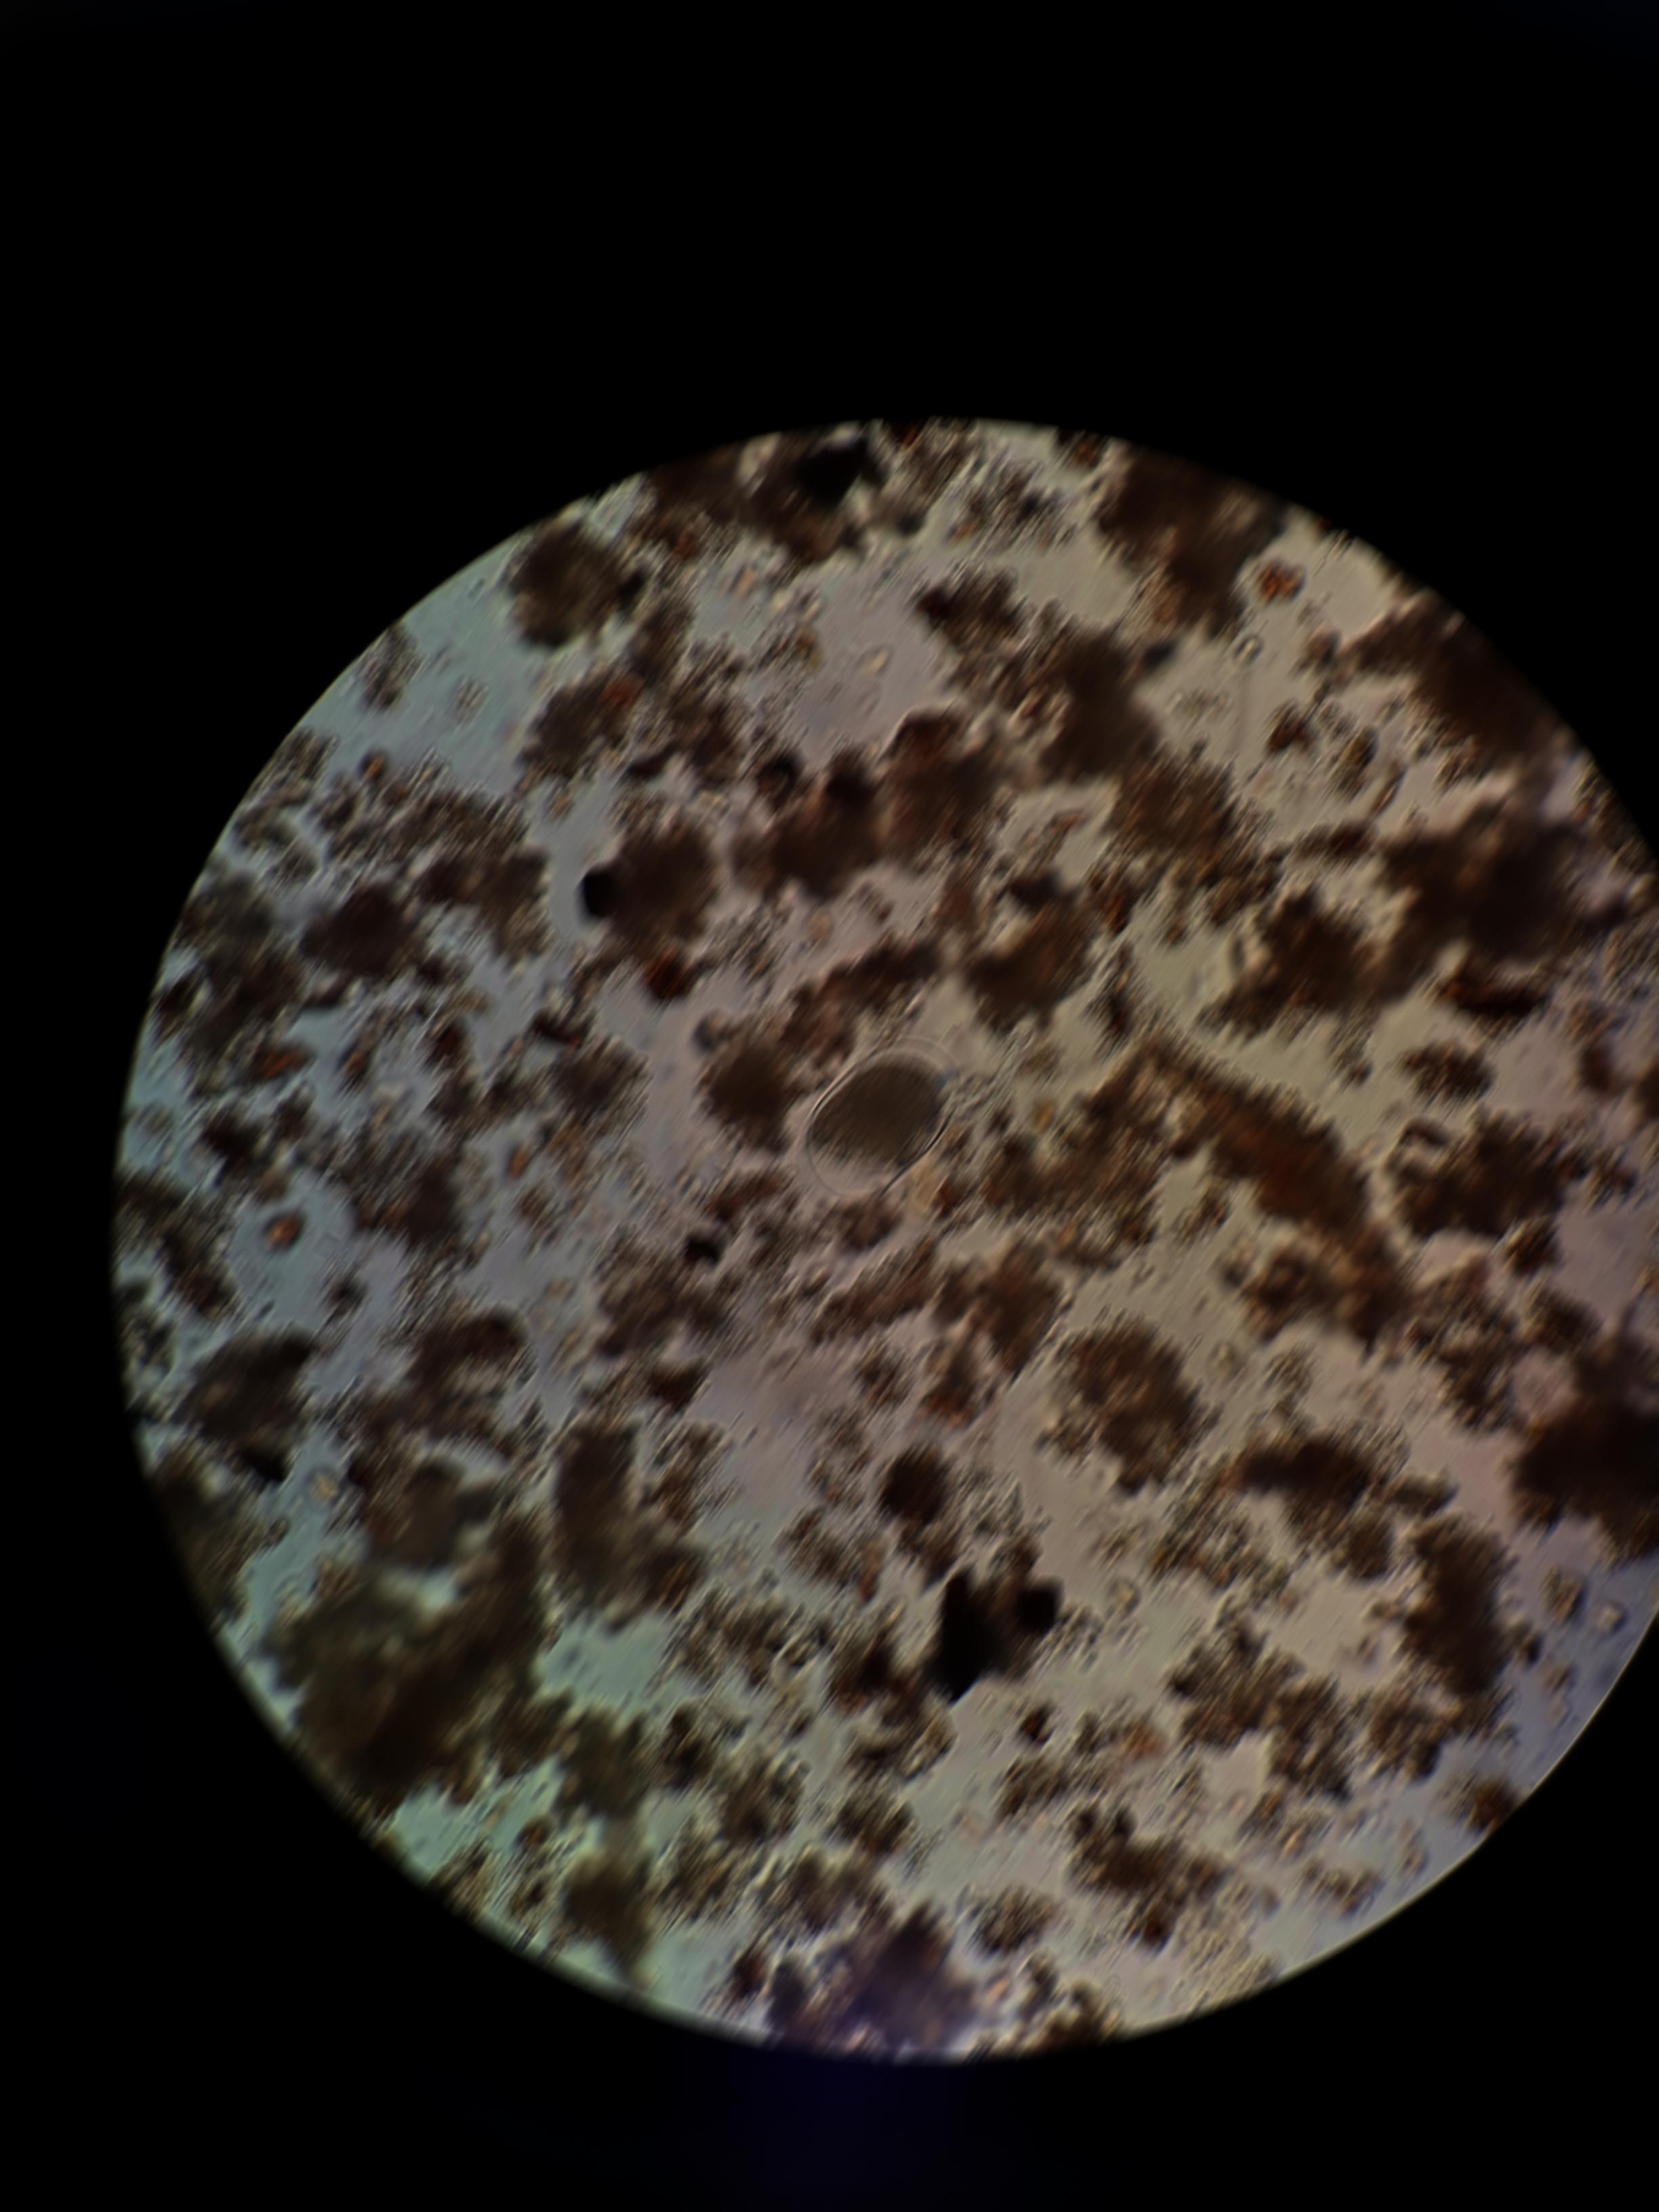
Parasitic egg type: Hookworm egg